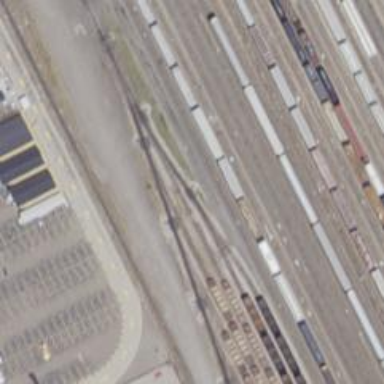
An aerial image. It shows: Railway yard in service.